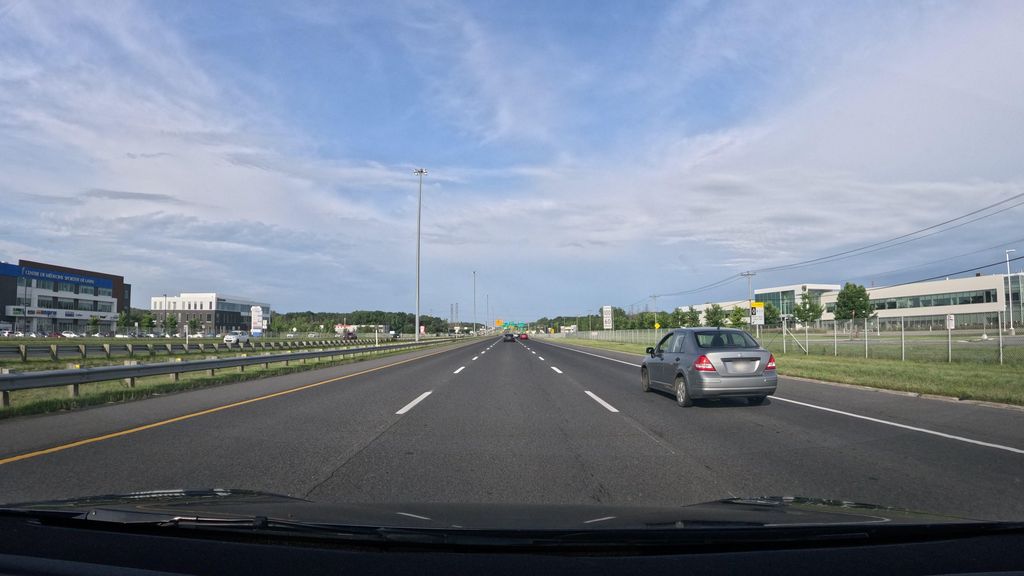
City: montreal